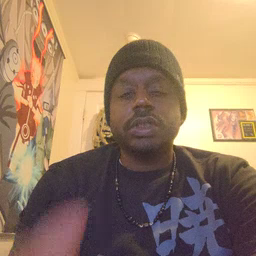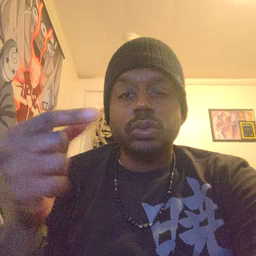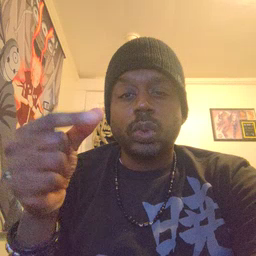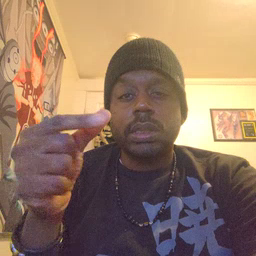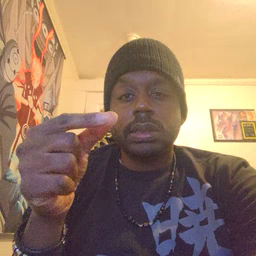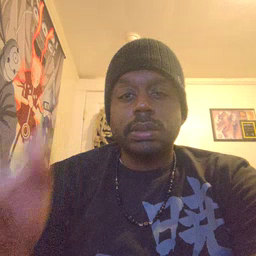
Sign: green